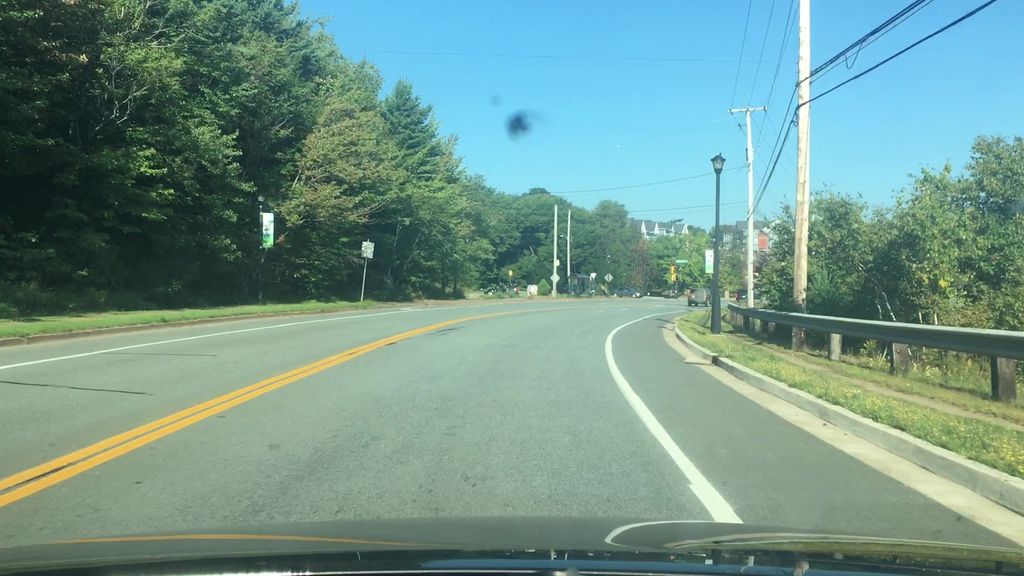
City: halifax